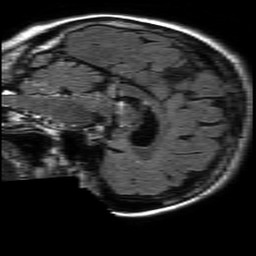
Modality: FLAIR
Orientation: sagittal
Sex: female
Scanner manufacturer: philips
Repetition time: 11 s
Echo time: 0.125 s